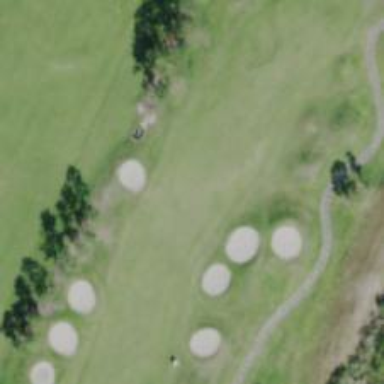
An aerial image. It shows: Golf hole.